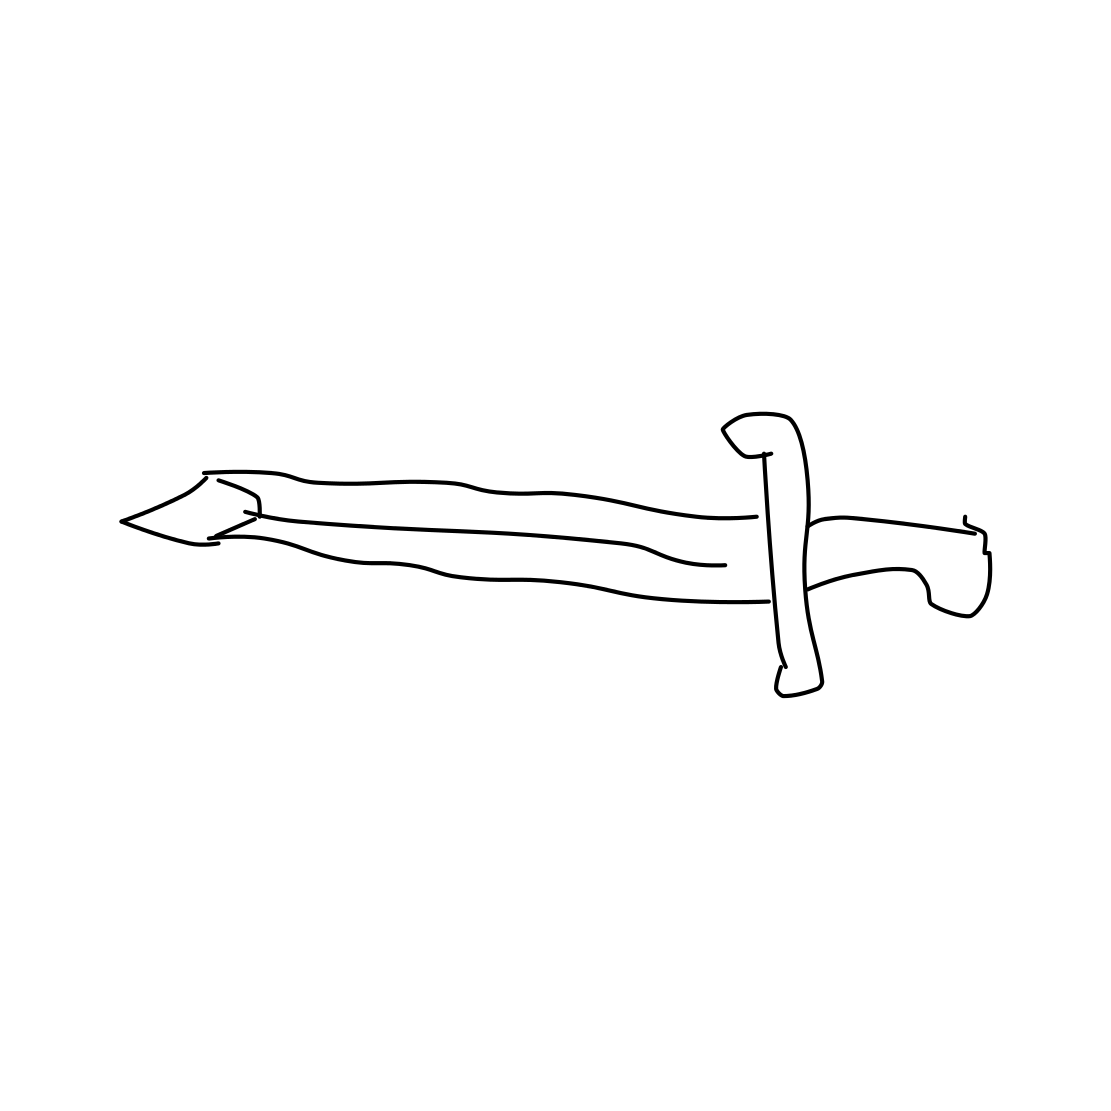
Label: sword